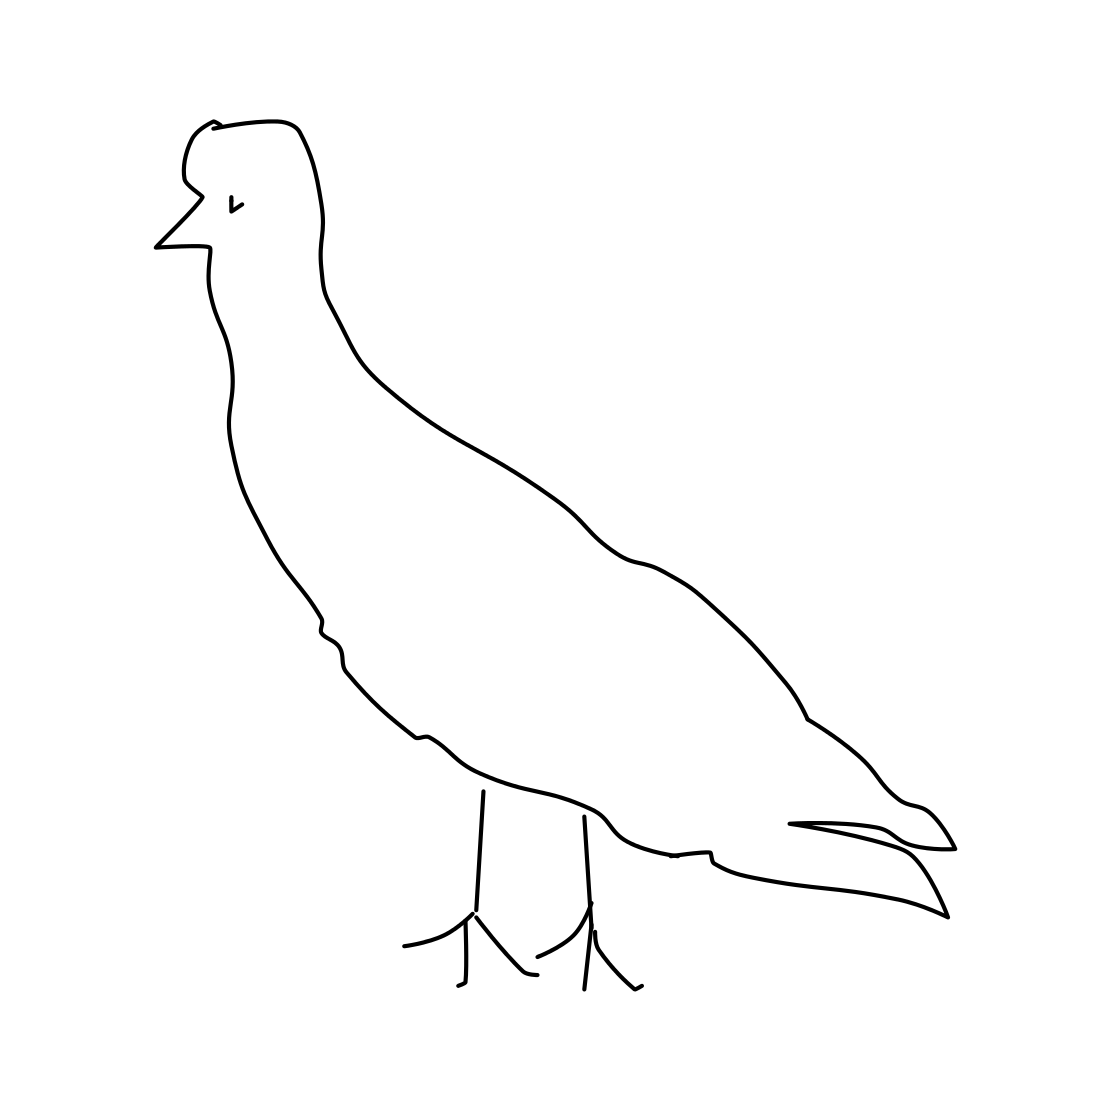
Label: pigeon